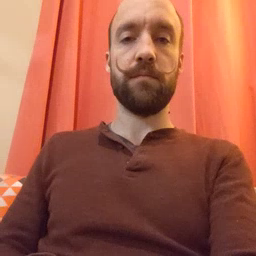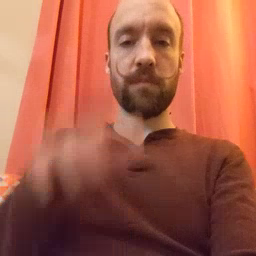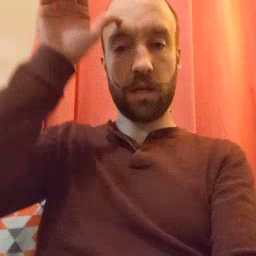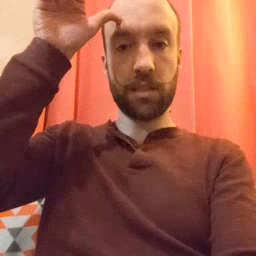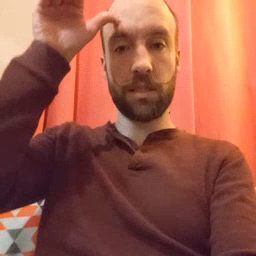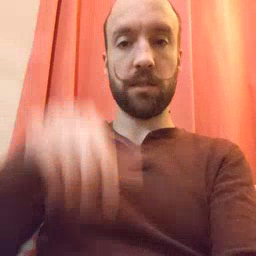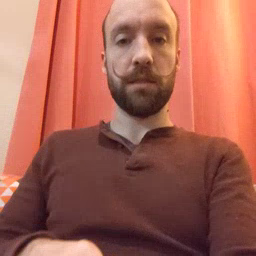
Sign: donkey